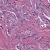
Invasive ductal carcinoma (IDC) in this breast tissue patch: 1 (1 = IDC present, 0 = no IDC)